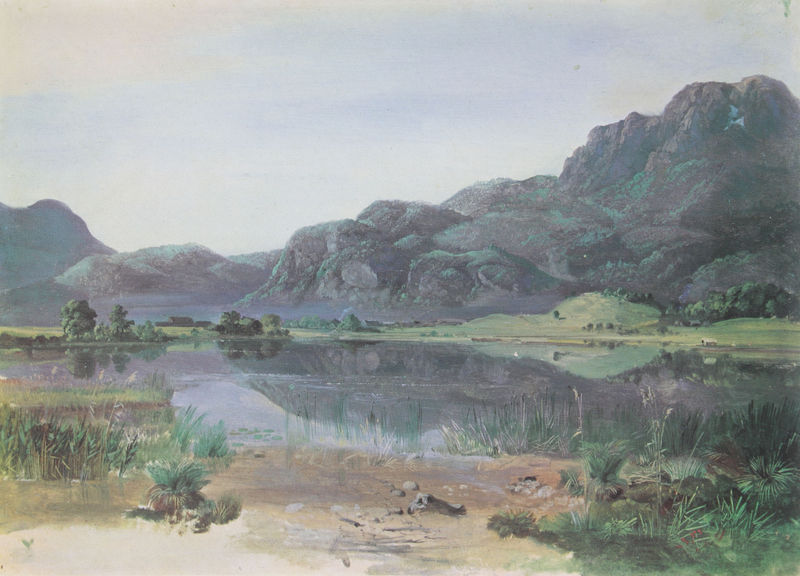
Titel: Bei Schlehdorf am Kochelsee
Künstler: Heinrich Bürkel
Standort: München
Institution: Staatliche Graphische Sammlung
Schlagwörter: baum, berg, blau, blätter, felsen, gemälde, gestein, himmel, laub, schatten, wasser, weiß, wolken, aquarell, bäume, fluss, gelb, grün, impressionismus, landschaft, ocker, sand, see, teich, ufer, äste, abend, braun, grau, hell, holz, licht, pastell, schwarz, zeichnung, ölbild, blüten, dach, gras, haus, rasen, tiere, weg, wiese, beige, malerei, stein, steine, öl, bach, erde, gräser, horizont, hügel, schilf, spiegelung, strauch, weite, busch, büsche, flach, gebüsch, gewässer, sonne, sträucher, wiesen, blatt, pflanze, pflanzen, wald, pfütze, sommer, strand, berge, bergig, fels, gebirge, aue, hellgrün, nebel, violett, stille, strom, querformat, treibholz, farn, gestade, wasseroberfläche, wasserpflanzen, wälder, gänse, landschaftsbild, hügelig, tümpel, landscahft, seerosen, freilichtmalerei, gestrüpp, seegras, seerose, kitsch, brau, bäum, bräunlich, bewuchs, binsen, schlf, huas, bbraun, szein, ufergras, ufersaum, gestrüßß, uder, weolken, gestien, gtau, gebiurge